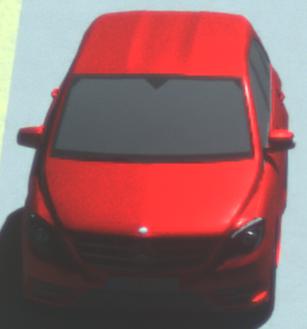
Make: Mercedes-Benz
Model: B 180 BlueEFFICIENCY
Detailed model: B-Class (246)
Model produced from: 2011/11
Model produced until: 2012/10
Doors: 5
Color: red
Road condition: dry road
Daytime: midday
Contrast: high contrast